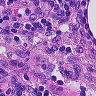
Metastatic tissue present: no